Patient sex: M
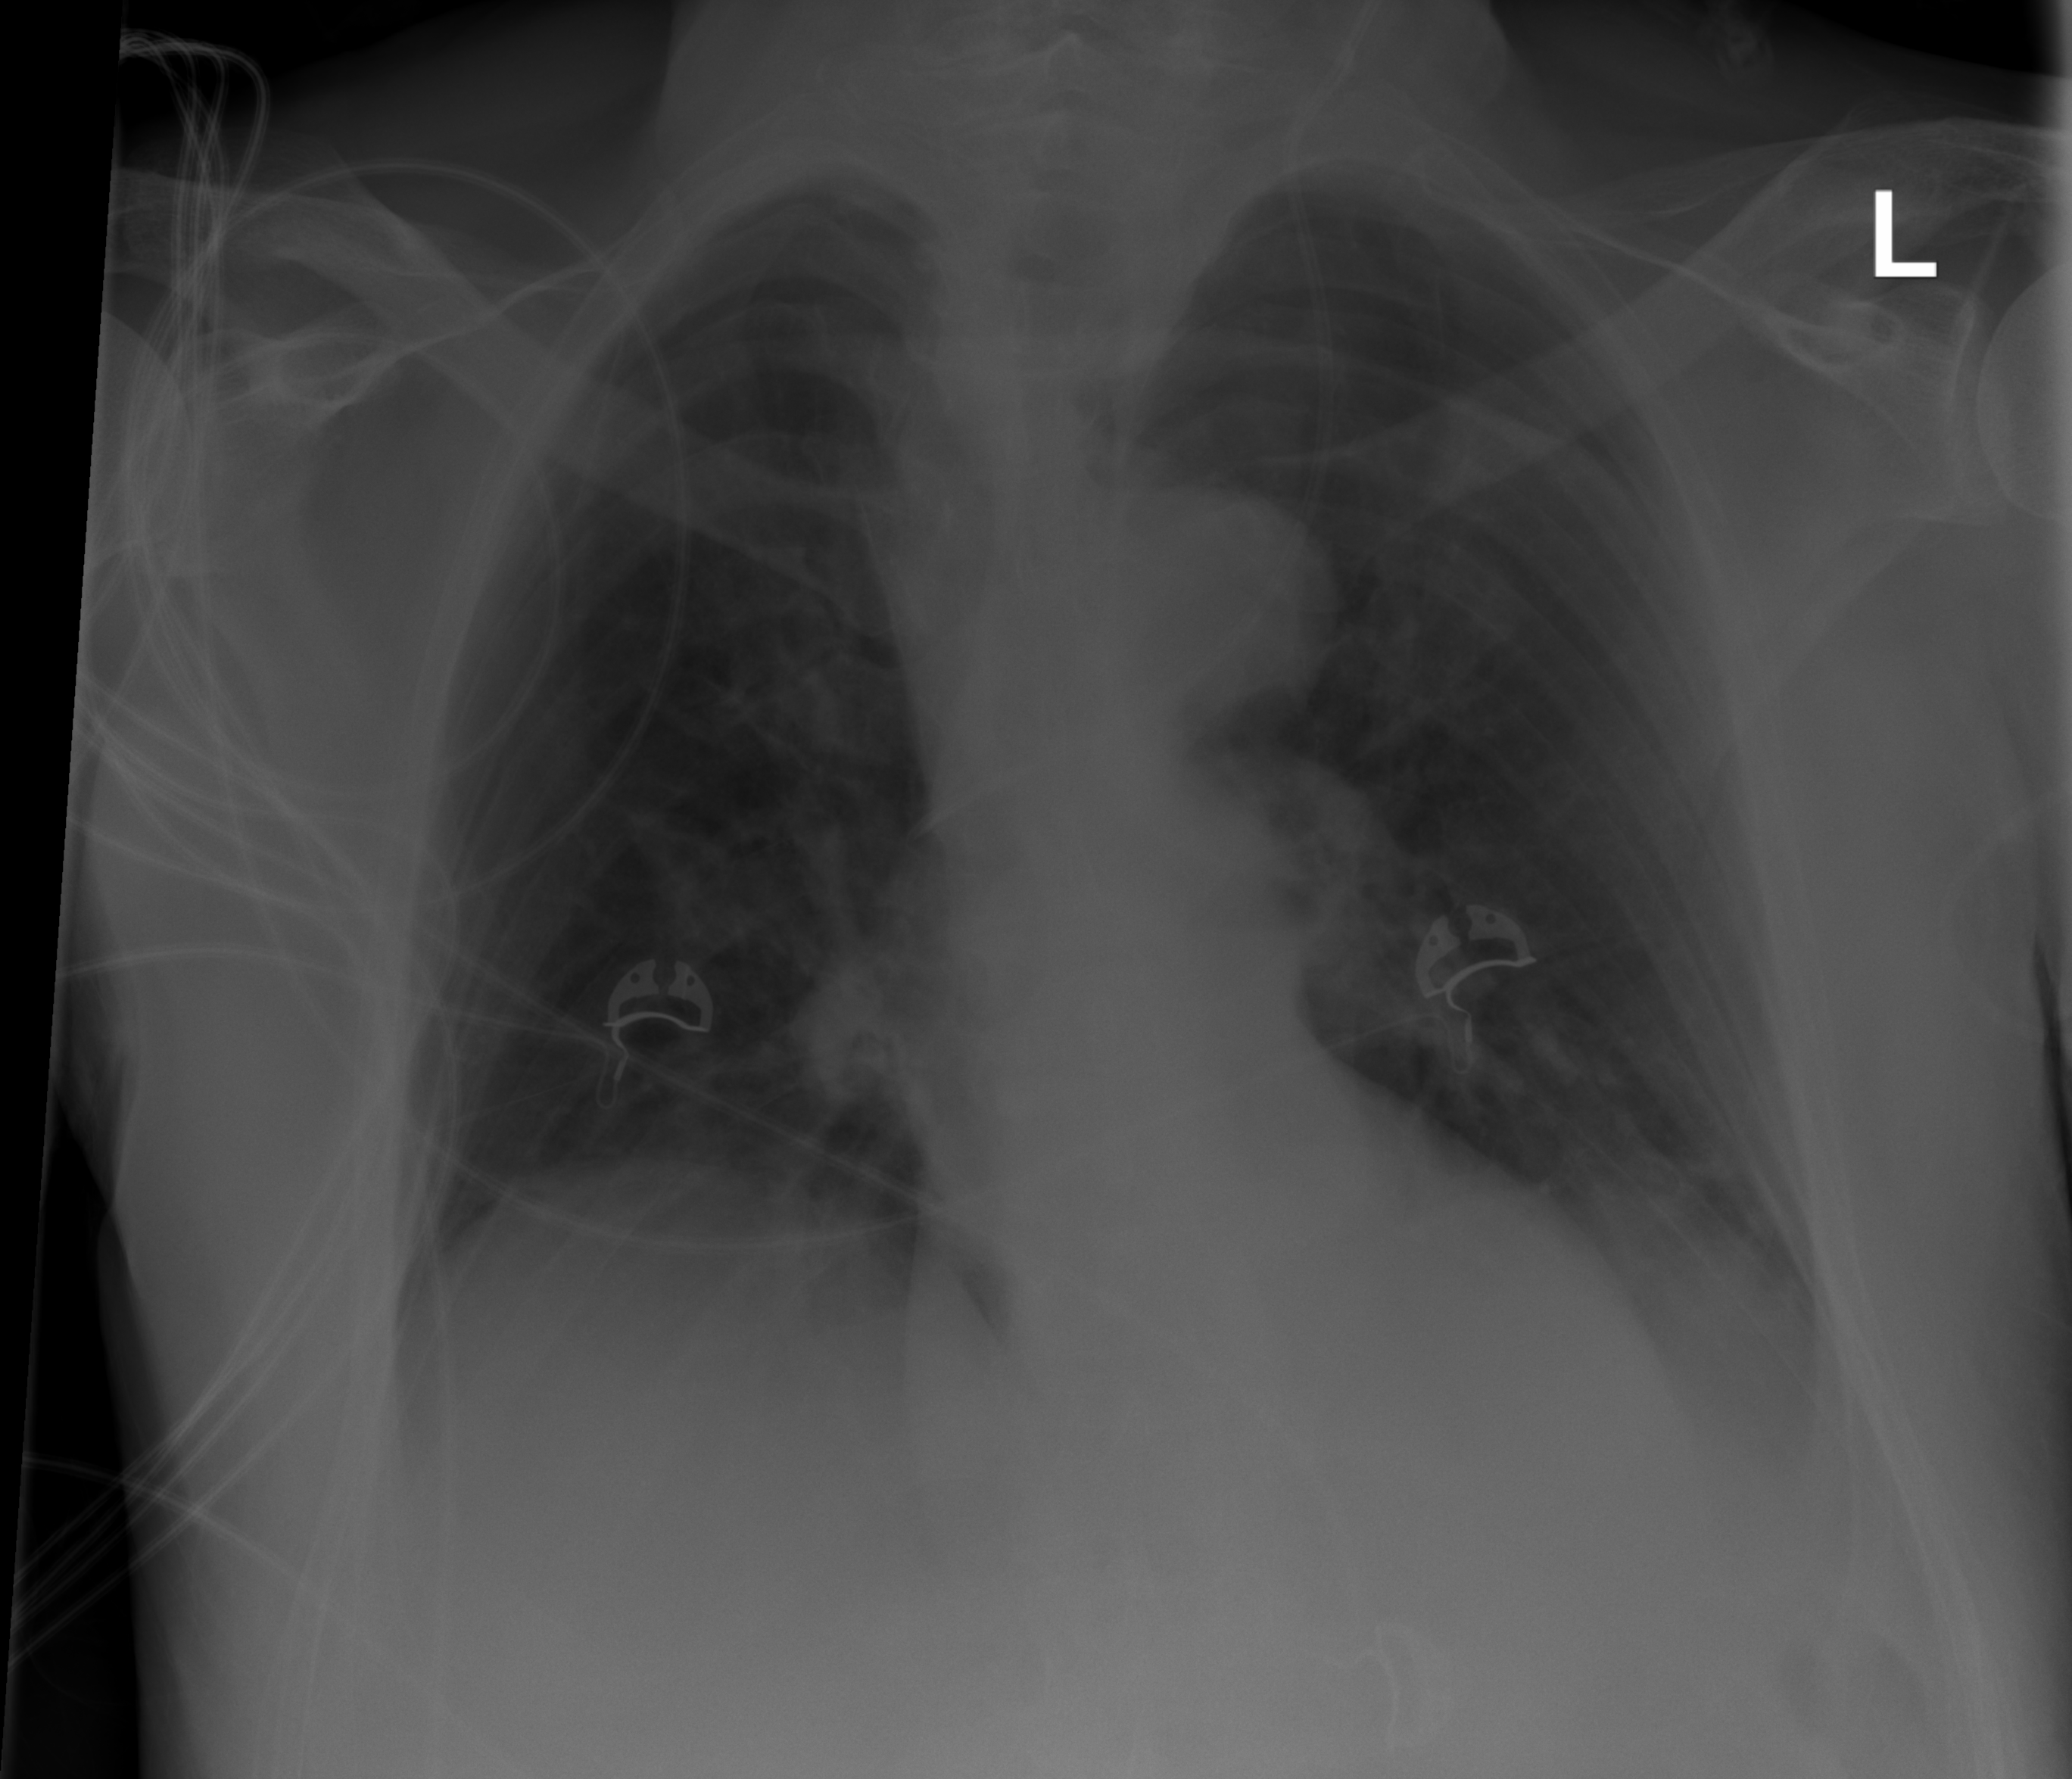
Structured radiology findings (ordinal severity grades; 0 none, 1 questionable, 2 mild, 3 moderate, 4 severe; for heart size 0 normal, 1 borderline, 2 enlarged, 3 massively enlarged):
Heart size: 0
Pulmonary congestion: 2
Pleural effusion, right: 0
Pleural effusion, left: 2
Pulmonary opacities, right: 0
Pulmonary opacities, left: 0
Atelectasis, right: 0
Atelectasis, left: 2